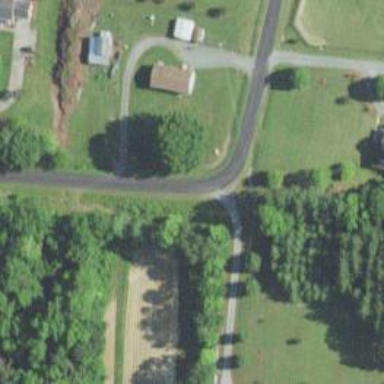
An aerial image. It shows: Driveway leading to service road.